Field crop: tomato
Growth stage: 1
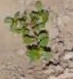
Species: portulaca